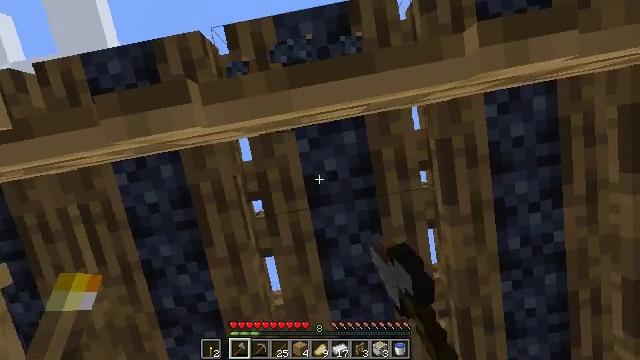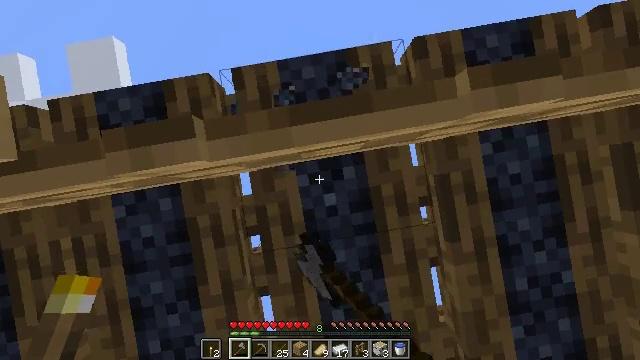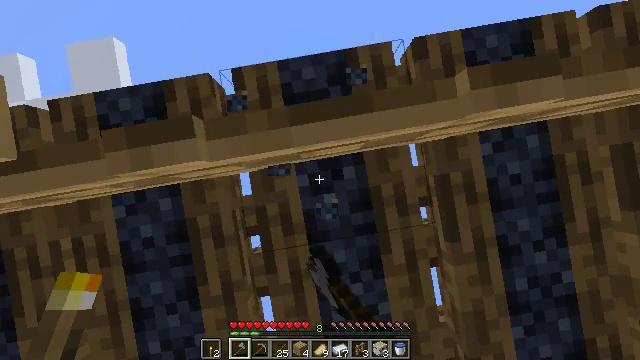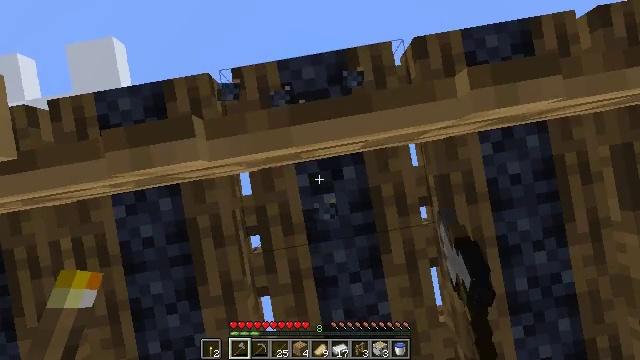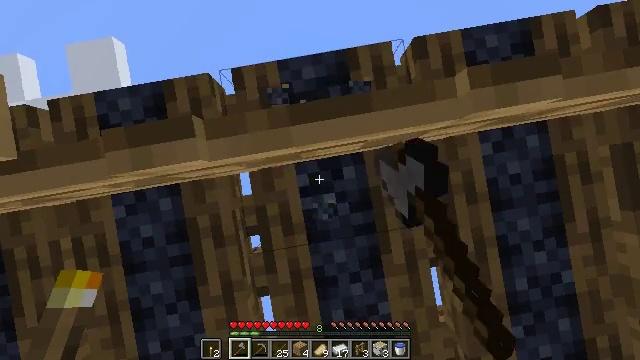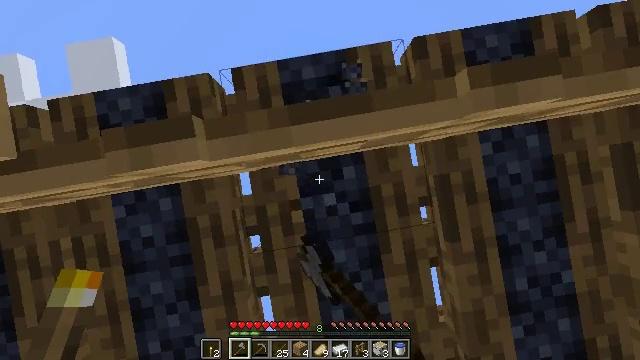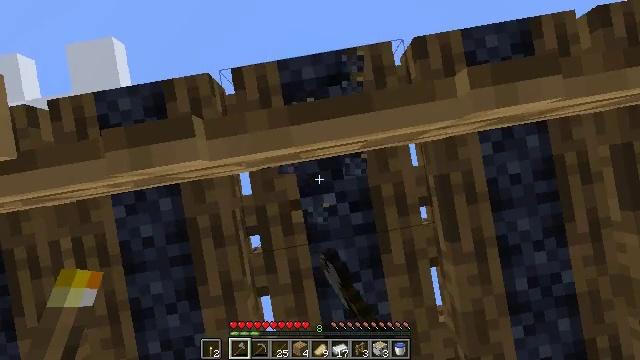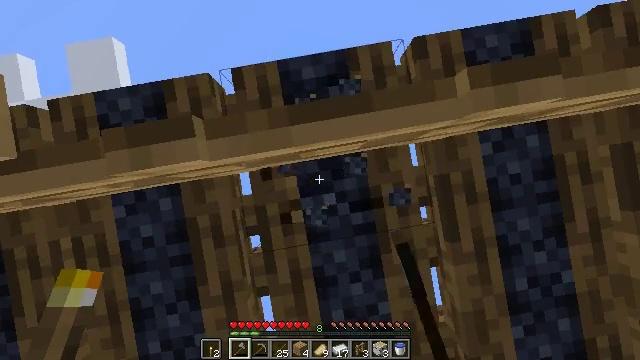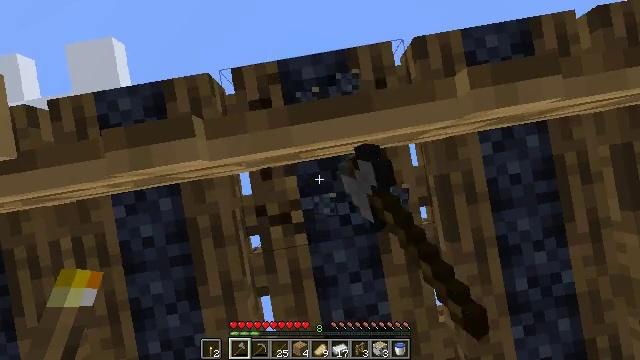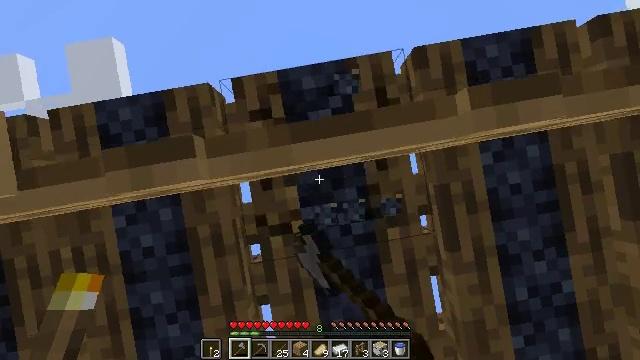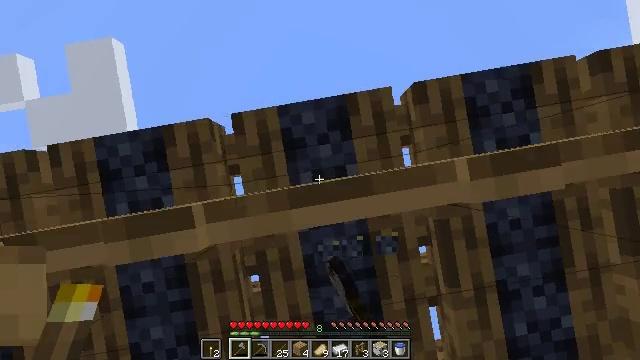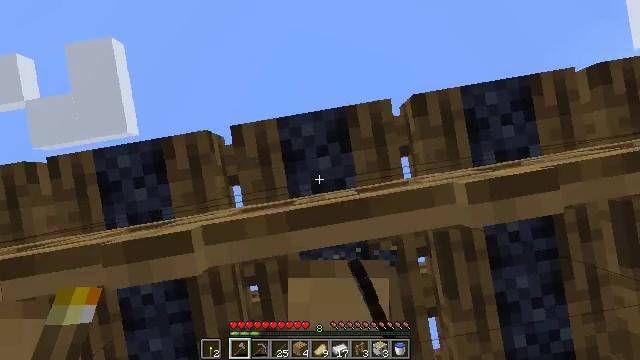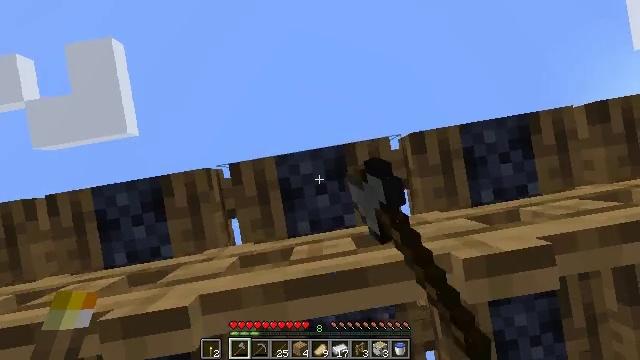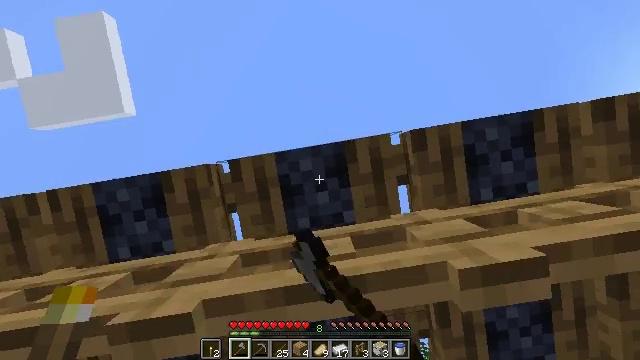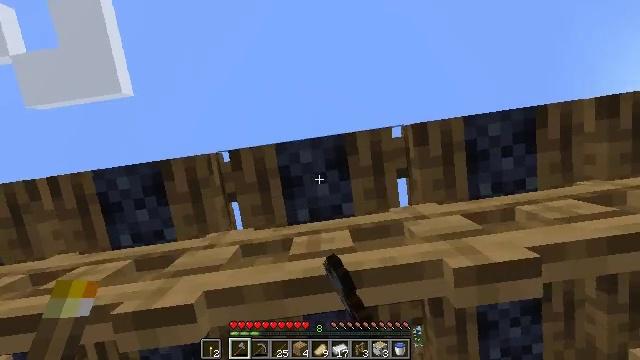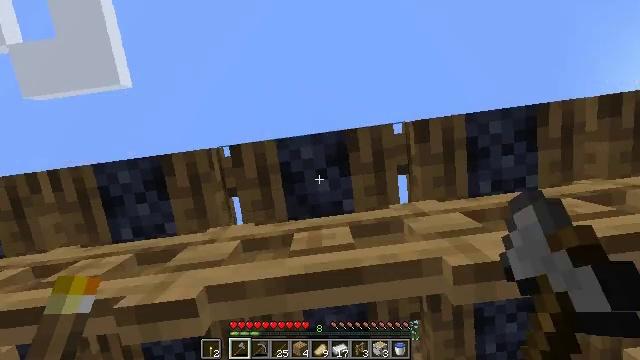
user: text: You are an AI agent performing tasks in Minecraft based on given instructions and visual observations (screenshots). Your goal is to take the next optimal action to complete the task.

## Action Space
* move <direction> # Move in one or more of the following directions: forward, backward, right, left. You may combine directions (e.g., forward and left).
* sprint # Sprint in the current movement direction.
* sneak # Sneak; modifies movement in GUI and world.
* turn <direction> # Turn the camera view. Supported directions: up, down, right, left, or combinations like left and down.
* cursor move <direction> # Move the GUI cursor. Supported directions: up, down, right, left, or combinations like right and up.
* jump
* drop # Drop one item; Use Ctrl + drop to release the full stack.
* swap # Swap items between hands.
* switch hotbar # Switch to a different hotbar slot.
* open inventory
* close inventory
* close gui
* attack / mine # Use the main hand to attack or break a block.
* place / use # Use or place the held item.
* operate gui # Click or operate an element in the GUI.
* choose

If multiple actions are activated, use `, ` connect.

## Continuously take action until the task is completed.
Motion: motion action
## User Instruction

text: Attack the oak fence gate to break it.
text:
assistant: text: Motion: turn up, attack / mine
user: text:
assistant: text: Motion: turn up, attack / mine
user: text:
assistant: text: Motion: turn up, attack / mine
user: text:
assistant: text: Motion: turn up, attack / mine
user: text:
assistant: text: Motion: turn up, attack / mine
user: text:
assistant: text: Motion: attack / mine
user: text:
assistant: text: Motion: attack / mine
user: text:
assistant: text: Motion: attack / mine
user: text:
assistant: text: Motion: move back, attack / mine
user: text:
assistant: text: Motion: move back, attack / mine
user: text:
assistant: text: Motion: move back, attack / mine
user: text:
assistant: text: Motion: attack / mine
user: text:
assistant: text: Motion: turn down, attack / mine
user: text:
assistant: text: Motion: turn right and down, attack / mine
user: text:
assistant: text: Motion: turn down, attack / mine
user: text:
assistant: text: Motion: turn right and down, attack / mine
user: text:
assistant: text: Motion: turn right and down, attack / mine
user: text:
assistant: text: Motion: turn right and down, attack / mine
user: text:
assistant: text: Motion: turn down, attack / mine
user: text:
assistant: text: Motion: attack / mine
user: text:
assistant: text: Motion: attack / mine
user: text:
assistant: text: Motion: attack / mine
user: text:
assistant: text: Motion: attack / mine
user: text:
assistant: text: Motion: attack / mine
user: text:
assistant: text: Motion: attack / mine
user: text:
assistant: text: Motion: attack / mine
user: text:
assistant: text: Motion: attack / mine
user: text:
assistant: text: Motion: attack / mine
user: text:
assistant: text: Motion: attack / mine
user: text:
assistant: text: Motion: attack / mine